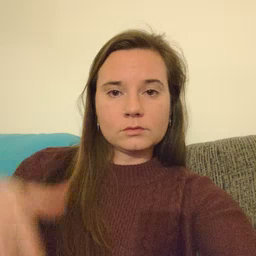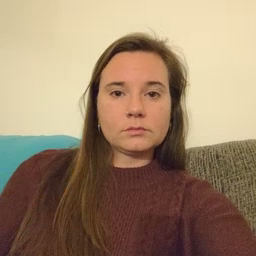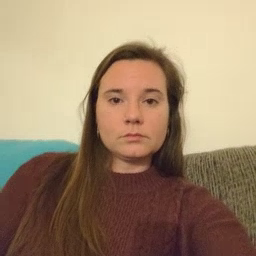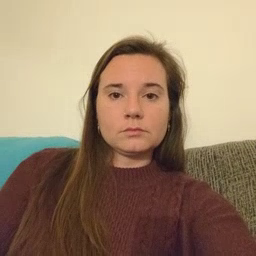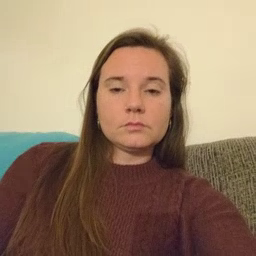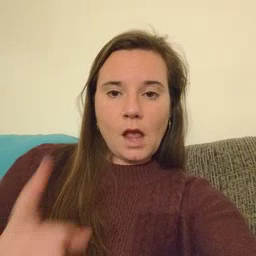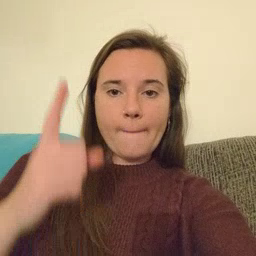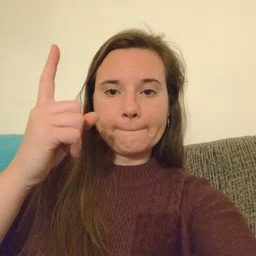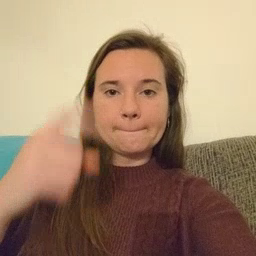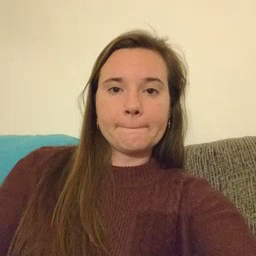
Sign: up